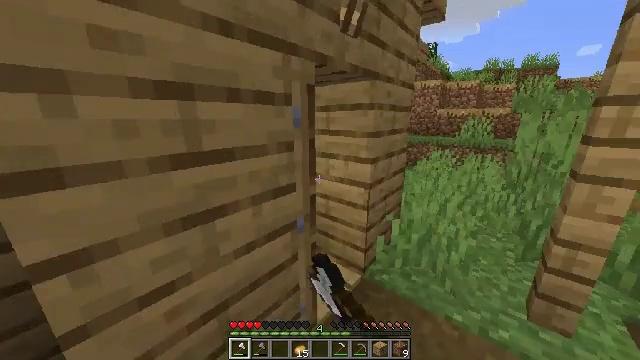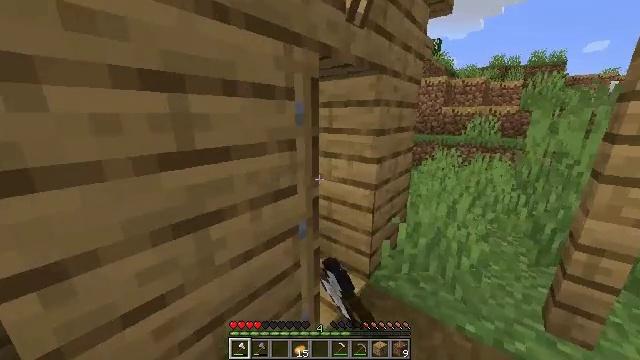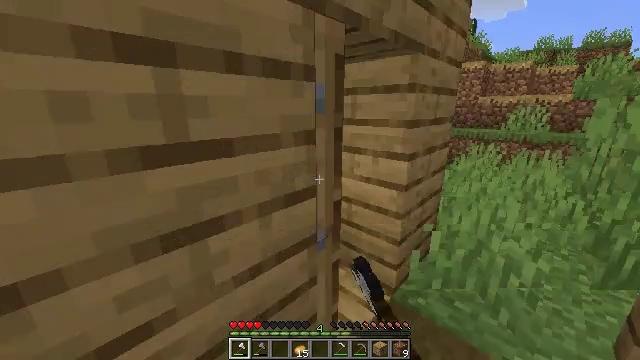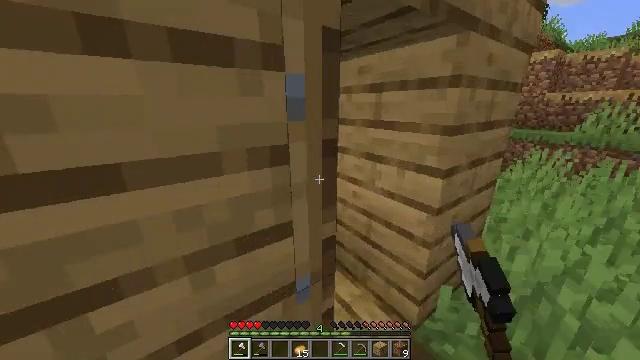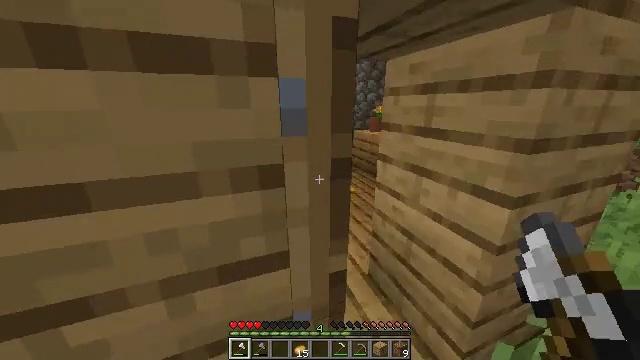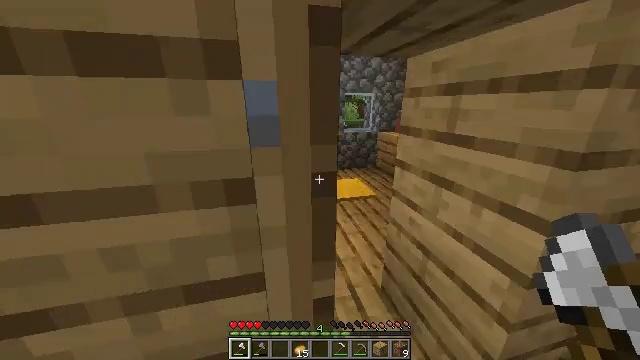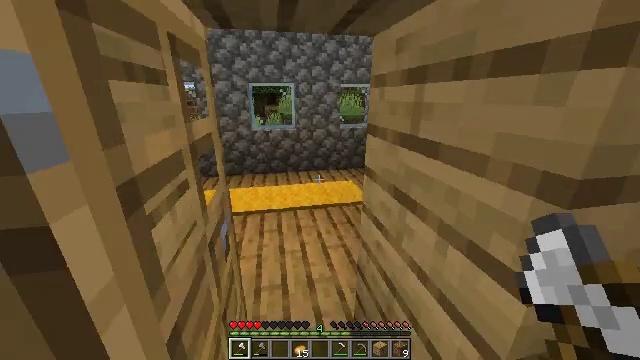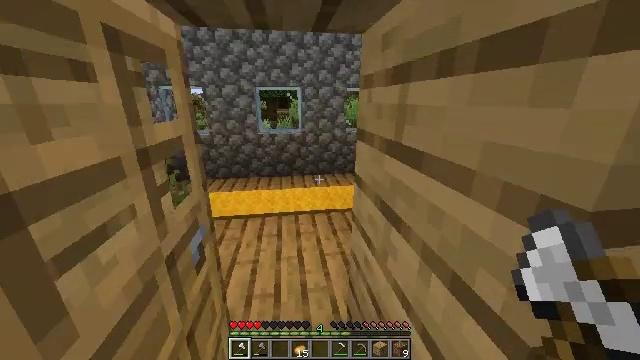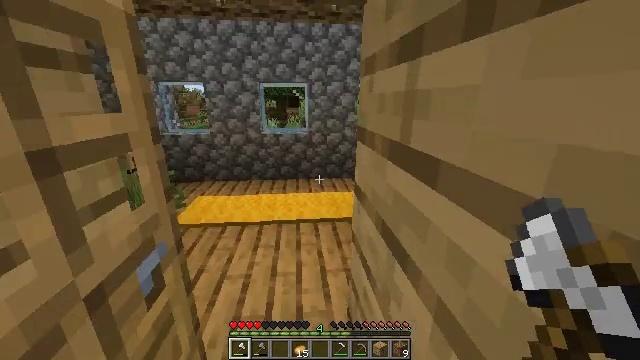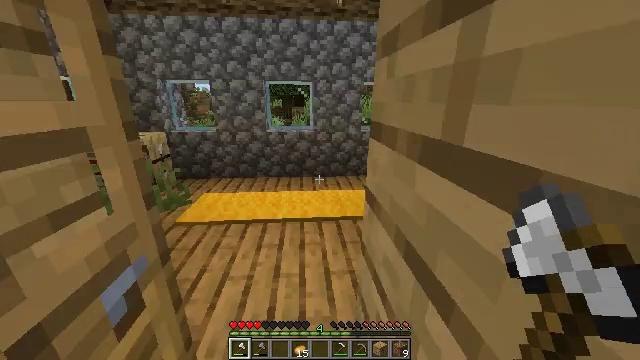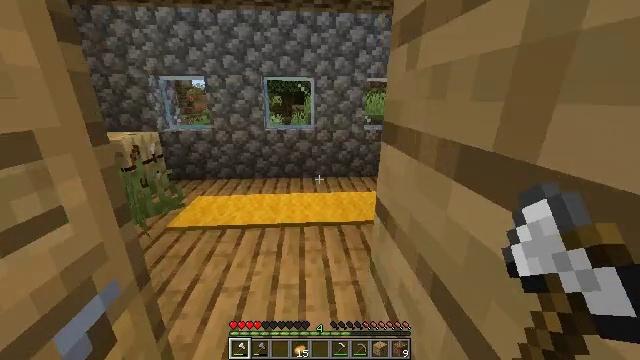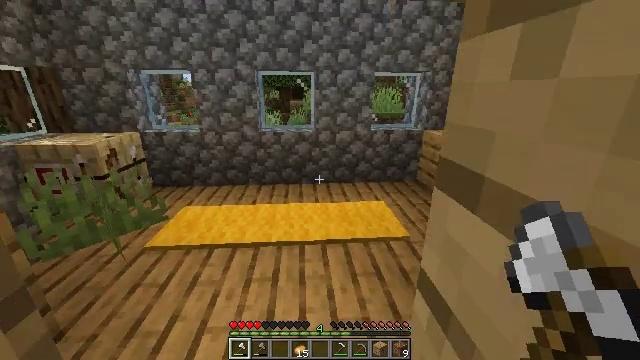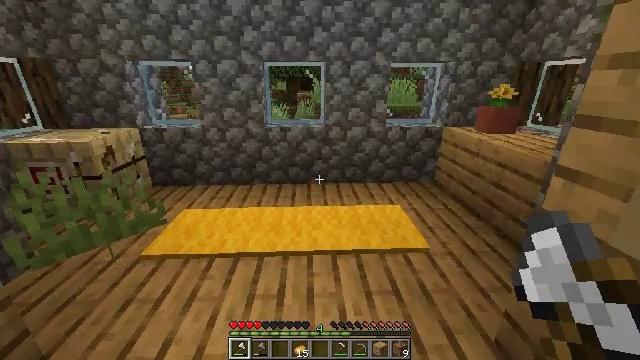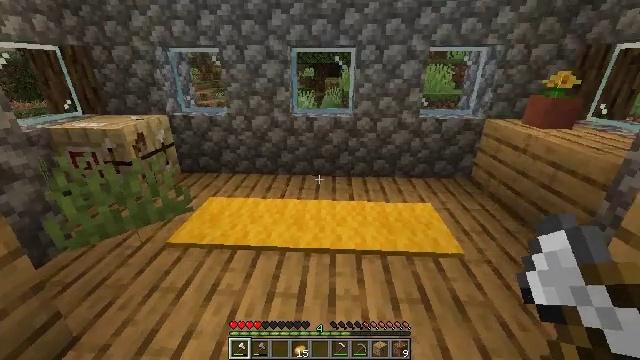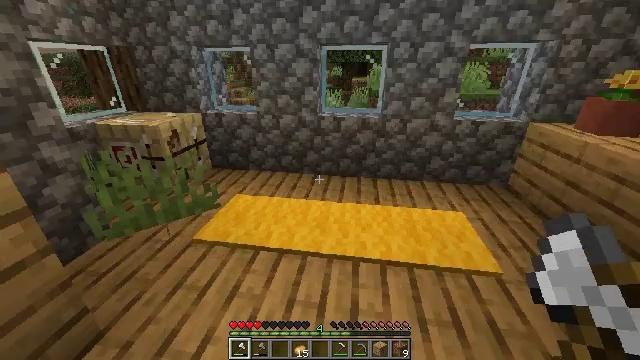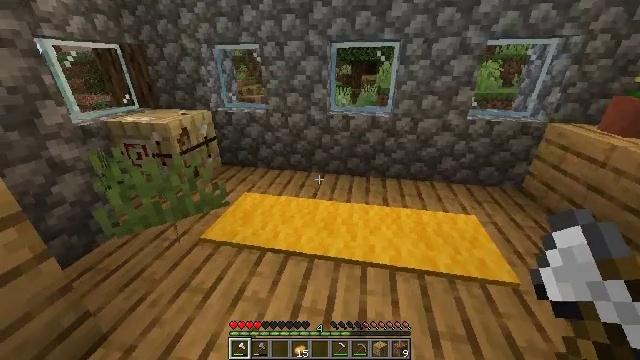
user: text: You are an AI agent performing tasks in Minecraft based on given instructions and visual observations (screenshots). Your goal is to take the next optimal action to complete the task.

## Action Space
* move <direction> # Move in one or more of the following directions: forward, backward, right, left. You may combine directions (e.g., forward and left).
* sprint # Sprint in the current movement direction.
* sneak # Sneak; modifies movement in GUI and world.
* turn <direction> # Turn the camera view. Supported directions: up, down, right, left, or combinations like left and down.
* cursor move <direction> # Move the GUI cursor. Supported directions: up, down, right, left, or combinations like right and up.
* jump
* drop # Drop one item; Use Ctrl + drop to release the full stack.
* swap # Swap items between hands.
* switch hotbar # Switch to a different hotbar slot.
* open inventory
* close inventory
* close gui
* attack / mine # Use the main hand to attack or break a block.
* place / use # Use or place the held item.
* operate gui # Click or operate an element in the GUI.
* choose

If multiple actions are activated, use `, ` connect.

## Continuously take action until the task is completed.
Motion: motion action
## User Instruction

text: Obtain a bee nest using a tool.
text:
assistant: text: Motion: move forward, sprint
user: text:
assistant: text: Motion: move forward and move right, sprint, turn left and down
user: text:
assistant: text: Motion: move forward and move right, sprint, turn left and down
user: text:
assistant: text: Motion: move forward and move right, sprint, turn left
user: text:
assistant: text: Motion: move forward and move right, sprint, turn left
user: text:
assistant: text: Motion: move forward and move right, sprint, turn left
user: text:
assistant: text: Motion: move forward, sprint, turn left
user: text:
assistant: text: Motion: move forward, sprint, turn left
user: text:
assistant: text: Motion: move forward, sprint, turn left and down
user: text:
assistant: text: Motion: move forward, sprint
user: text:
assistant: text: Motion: move forward, sprint
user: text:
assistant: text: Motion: move forward, sprint, turn left and down
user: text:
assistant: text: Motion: move forward, sprint, turn left and down
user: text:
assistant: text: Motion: move forward, sprint, turn left and down
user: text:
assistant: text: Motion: move forward, turn left and down
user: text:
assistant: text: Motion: turn left
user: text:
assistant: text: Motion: no_op
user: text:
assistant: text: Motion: turn right
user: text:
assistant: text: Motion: turn right and up
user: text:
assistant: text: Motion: turn right and up
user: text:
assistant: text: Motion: turn right
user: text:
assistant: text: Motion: no_op
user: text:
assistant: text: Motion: no_op
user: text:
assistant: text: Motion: no_op
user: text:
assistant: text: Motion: no_op
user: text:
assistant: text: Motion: no_op
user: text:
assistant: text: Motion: no_op
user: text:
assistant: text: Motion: no_op
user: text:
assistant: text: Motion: turn right and down
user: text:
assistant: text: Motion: turn right and down